Question: I've been banging my head against the wall trying to figure out how to use <URL> is like a rounded-rect, but with the sides rounding beyond the corner radius, like so:

'''
.icons img {
width: 100px;
height: 100px;
border-radius: 24%;
}
.icons a {
text-decoration: none;
display: inline-block;
position: relative;
}
/*Now we will create fish-eye shapes using pseudo elements and clip them to add a curve to the sides of the icons*/
.icons a:before, .icons a:after {
content: '';
position: absolute; left: 0; top: 0;
width: 100%; height: 100%;
background: inherit;
border-radius: 100%; /*circle*/
/*time to transform the circle into fish-eye shape. iOS7 style now.*/
-webkit-transform: scaleX(2) scaleY(1.05);
transform: scaleX(2) scaleY(1.05);
/*clipping the left and right sides - 17px from the left and right*/
clip: rect(0, 66px, 100px, 34px);
/*pushing it behind the icon*/
z-index: -1;
}
/*duplicating the :before element and rotating it 90deg and swapping the X/Y transforms*/
.icons a:after {
-webkit-transform: scaleY(2) scaleX(1.05) rotate(90deg);
}
'''
'''
<div class="icons">
<a href="#"><img src="http://lorempixel.com/256/256/abstract/2/" /></a>
</div>
'''
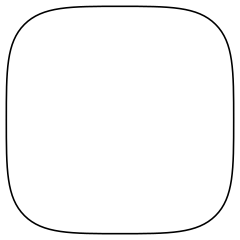
Answer: The easiest solution might be to create the image with a transparent background until some of the following features are implemented.
If you can add the image via CSS then you could just add height, width, background-image and background-size to the link ('.icons a').
This might not be the desired effect as it is complemented by a background colour.
'''
.icons a {
height: 100px;
width: 100px;
background-image: url(https://picsum.photos/256/);
background-size: cover;
text-decoration: none;
color: white;
display: inline-block;
margin: 20px;
border-radius: 24px;
position: relative;
}
.icons a:before,
.icons a:after {
content: '';
position: absolute;
left: 0;
top: 0;
width: 100%;
height: 100%;
background: inherit;
border-radius: 100%;
-webkit-transform: scaleX(2) scaleY(1.05);
transform: scaleX(2) scaleY(1.05);
clip: rect(0, 66px, 100px, 34px);
z-index: -1;
}
.icons a:after {
-webkit-transform: scaleY(2) scaleX(1.05) rotate(90deg);
transform: scaleY(2) scaleX(1.05) rotate(90deg);
}
'''
'''
<div class="icons">
<a href="#"></a>
</div>
'''
If this is not the case you could add size and border radius to the image. In this case the the pseudo rounded borders are filled by a background colour on the '.icon a' element.
This might not be the desired effect as it is complemented by a background colour.
'''
.icons a {
height: 100px;
width: 100px;
background: red;
text-decoration: none;
color: white;
display: inline-block;
margin: 20px;
border-radius: 24px;
position: relative;
}
.icons img{
height: 100px;
width: 100px;
border-radius: 24px;
}
.icons a:before, .icons a:after {
content: '';
overflow: hidden;
position: absolute; left: 0; top: 0;
width: 100%; height: 100%;
background: inherit;
border-radius: 100%;
-webkit-transform: scaleX(2) scaleY(1.05);
transform: scaleX(2) scaleY(1.05);
clip: rect(0, 66px, 100px, 34px);
z-index: -1;
}
.icons a:after {
-webkit-transform: scaleY(2) scaleX(1.05) rotate(90deg);
transform: scaleY(2) scaleX(1.05) rotate(90deg);
}
'''
'''
<div class="icons">
<a href="#">
<img src="https://picsum.photos/256/">
</a>
</div>
'''
Use a cliping-path using an svg but this is not yet supported by webkit (sticks the clipped image at the top left of the screen). See this link for more info: <URL>
'''
#squircle{
-webkit-clip-path: url(#svg-shape);
-moz-clip-path: url(#svg-shape);
-o-clip-path: url(#svg-shape);
-ms-clip-path: url(#svg-shape);
clip-path: url(#svg-shape);
}
'''
'''
<img src="https://picsum.photos/400/" id="squircle">
<svg height="0" width="0" version="1.1"
xmlns="http://www.w3.org/2000/svg">
<defs>
<clipPath id="svg-shape">
<path d="M100,200c43.8,0,68.2,0,84.1-15.9C200,168.2,200,143.8,200,100s0-68.2-15.9-84.1C168.2,0,143.8,0,100,0S31.8,0,15.9,15.9C0,31.8,0,56.2,0,100s0,68.2,15.9,84.1C31.8,200,56.2,200,100,200z" />
</clipPath>
</defs>
</svg>
'''
Use a pattern to add the image as a background image.
'''
svg.iOS-svg {
height: 100px;
width: 100px;
}
'''
'''
<svg class="iOS-svg" viewBox="0 0 200 200">
<defs>
<pattern id="squircle" patternUnits="userSpaceOnUse" width="200" height="200">
<image xlink:href="https://picsum.photos/256/" x="0" y="0" width="200" height="200" />
</pattern>
</defs>
<path d="M100,200c43.8,0,68.2,0,84.1-15.9C200,168.2,200,143.8,200,100s0-68.2-15.9-84.1C168.2,0,143.8,0,100,0S31.8,0,15.9,15.9C0,31.8,0,56.2,0,100s0,68.2,15.9,84.1C31.8,200,56.2,200,100,200z" fill="url(#squircle)" />
</svg>
'''
<URL>
SVG support: <URL>